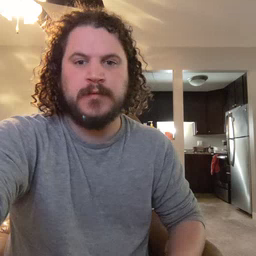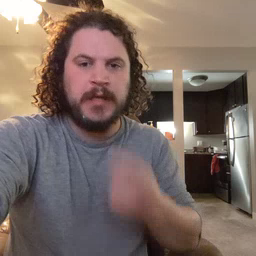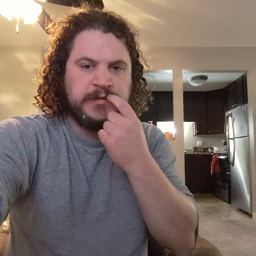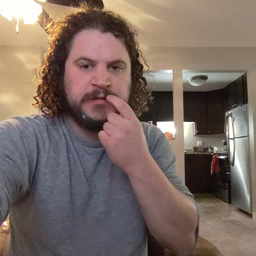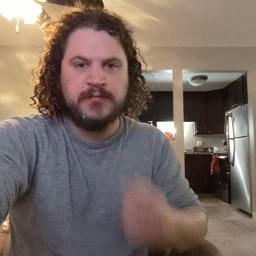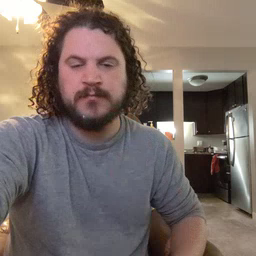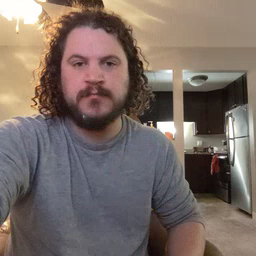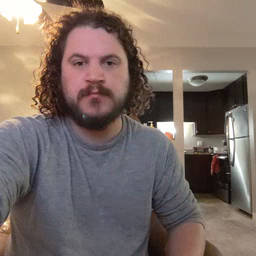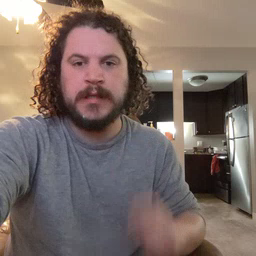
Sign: glasswindow